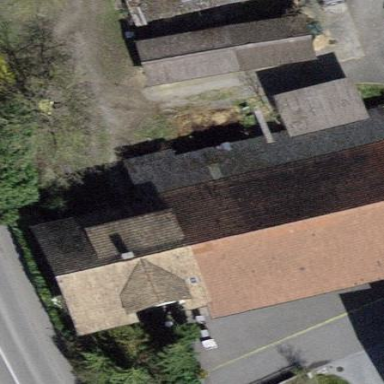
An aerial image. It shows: House with tiled roof.